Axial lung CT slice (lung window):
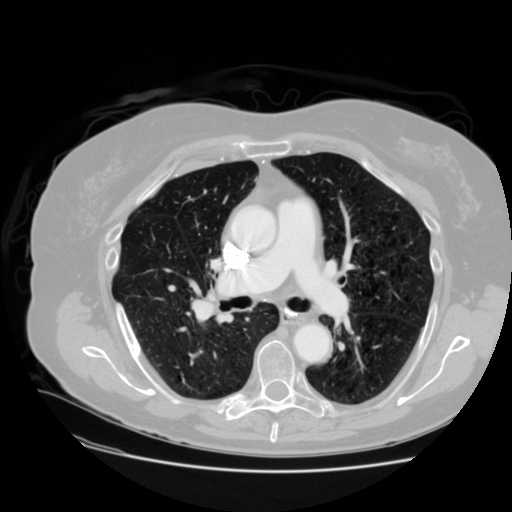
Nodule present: no